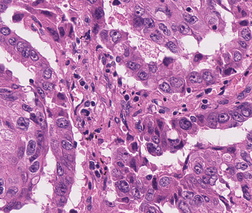
Tumor epithelial tissue: yes
Tumor-associated stroma tissue: yes
Normal tissue: no